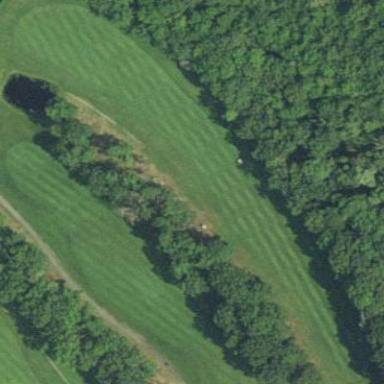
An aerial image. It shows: Grassy area designated as golf fairway.